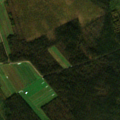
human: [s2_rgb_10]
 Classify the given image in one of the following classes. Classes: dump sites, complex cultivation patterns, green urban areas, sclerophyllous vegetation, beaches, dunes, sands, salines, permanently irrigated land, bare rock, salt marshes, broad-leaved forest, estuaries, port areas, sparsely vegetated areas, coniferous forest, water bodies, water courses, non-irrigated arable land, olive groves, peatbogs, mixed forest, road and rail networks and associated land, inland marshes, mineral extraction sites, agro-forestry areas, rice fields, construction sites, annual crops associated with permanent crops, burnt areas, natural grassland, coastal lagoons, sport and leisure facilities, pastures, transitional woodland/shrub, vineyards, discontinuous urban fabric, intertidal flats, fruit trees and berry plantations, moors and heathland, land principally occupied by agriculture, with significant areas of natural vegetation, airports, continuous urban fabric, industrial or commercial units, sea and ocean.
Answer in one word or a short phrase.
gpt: non-irrigated arable land, broad-leaved forest, coniferous forest, transitional woodland/shrub, peatbogs